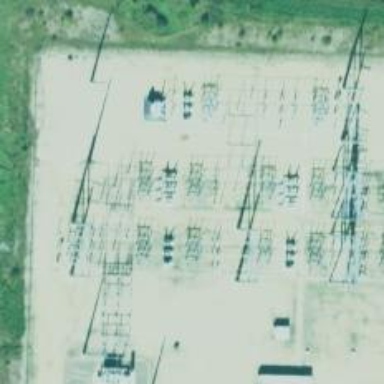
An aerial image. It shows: Switch used for power control.